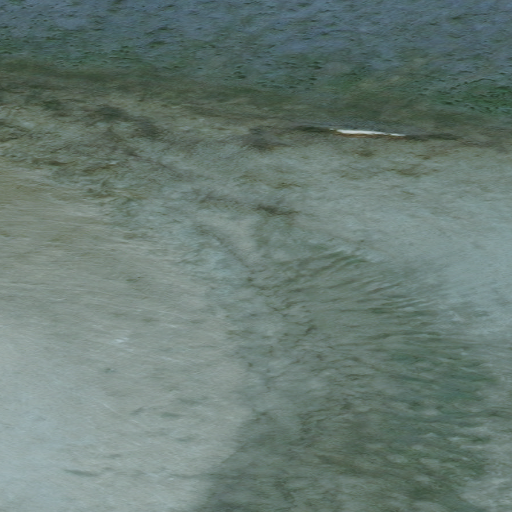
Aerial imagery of mountain in Alaska named Kisimigiuktuk Hill containing only unknown